Current action and preconditions to check: trajectory_clear

Your task: For each precondition in the list above, predict whether it will hold at this action.

Consider the current scene as observed from the mobile robot's camera, and analyze the predicted future states of all dynamic agents (e.g., people, animals, vehicles, or any moving entities) within the NEXT SECOND.

IMPORTANT: Only answer "very likely" if you are absolutely certain—based on strong, clear evidence—that a dynamic agent will violate the precondition in the predicted future state. Do NOT answer "very likely" for unlikely, ambiguous, or low-probability risks.

Ask yourself for each precondition: Is there a high probability, with clear and convincing evidence, that the predicted future states of any dynamic agent will interfere with the predicted future state of the currently executing action within the NEXT SECOND, causing that precondition to fail?

Assess the risk level based on these predictions. Use "likely" or "very likely" if motions create a clear risk of interference.

Use "neutral" or "improbable" if agents are nearby but their predicted paths are clearly diverging or non-conflicting.

Failure Risk Categories: "very improbable", "improbable", "neutral", "likely", "very likely"

Answer Format: Output ONLY the probability_of_failure value from these categories: "very improbable", "improbable", "neutral", "likely", "very likely"

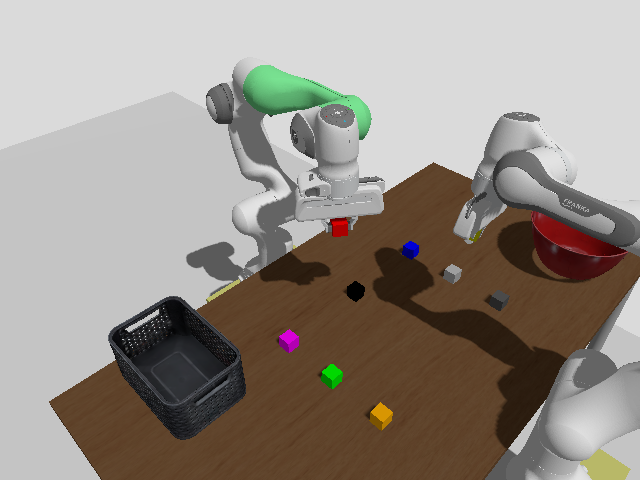

Answer: very improbable